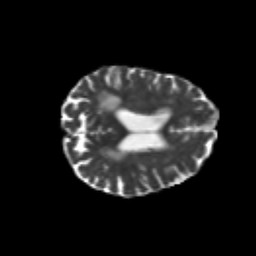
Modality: T2w
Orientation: axial
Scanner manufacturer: siemens
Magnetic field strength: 3 T
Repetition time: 6.8 s
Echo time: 0.093 s